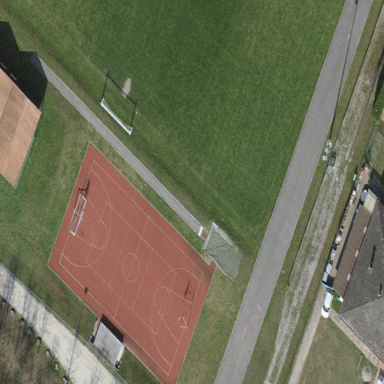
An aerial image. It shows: Basketball court in the leisure land pitch.